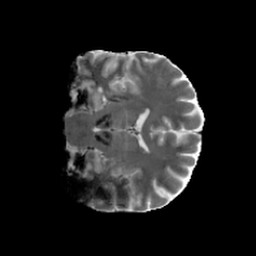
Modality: MD
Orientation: coronal
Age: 30
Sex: male
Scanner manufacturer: siemens
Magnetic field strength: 6.98 T
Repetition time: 7.776 s
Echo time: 0.076 s